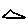
Label: triangle